Question: As per screen print, 'import' shows error in 'Python 3.7' version, earlier it was working fine in version 'Python 2.7' and I am using .
If you see, EOC related .py files are in the same folder and have classes which are being called in by passing objects which are inter-related. It's amazing to see the red line while importing files from same folder.
Please help me why it's showing such error
> "This inspection detects names that should resolve but don't. Due to dynamic dispatch and duck typing, this is possible in a limited but useful number of cases. Top-level and class-level items are supported better than instance items.'"
Also, if you see the line which have full path, is not showing error
'''
from EOC_Module.eoc.script.config import Config
'''
Please help me if there is a way to add this full path on top of the code or other option.

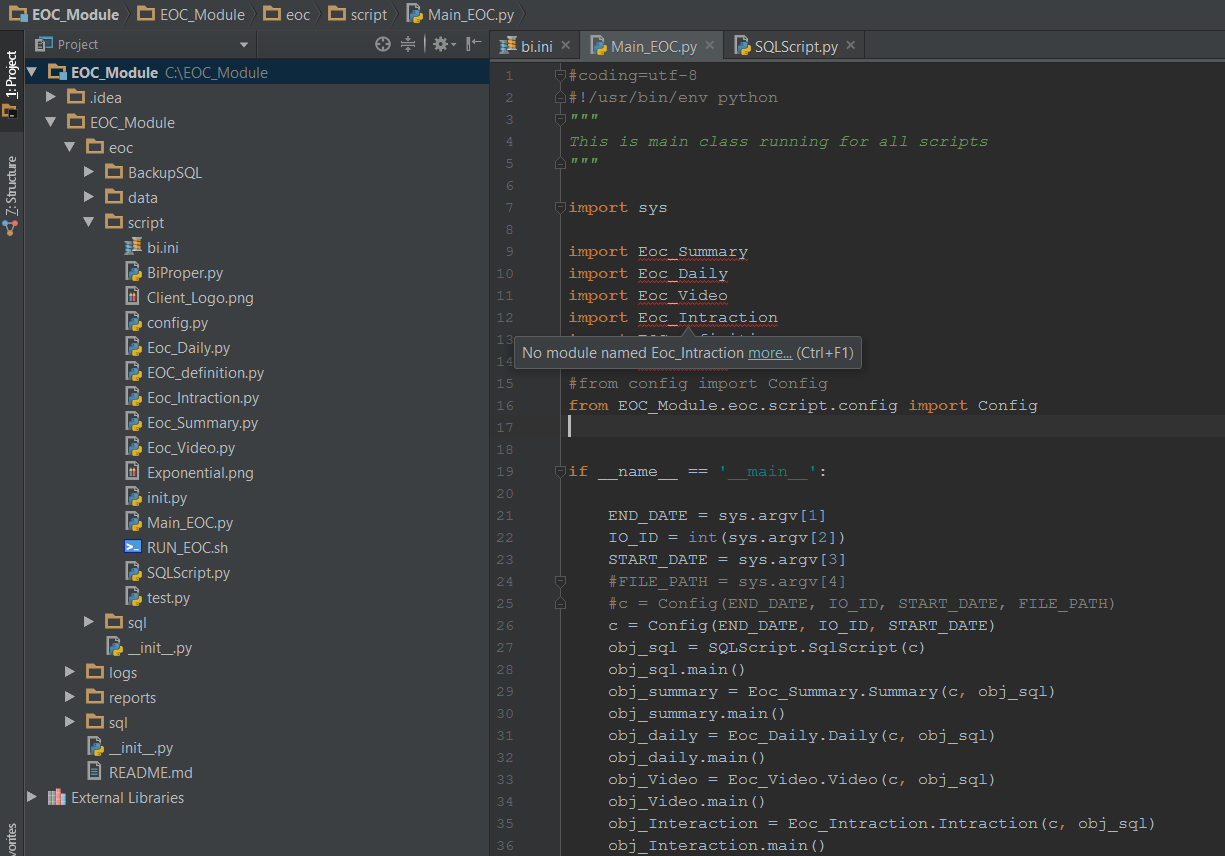
Answer: The behavior of import path search changed between python2 and python3. The import path always includes the directory from which the 'main' module was loaded, but it no longer includes directories from which modules were imported.
You need to change your import statement syntax as follows, if you want to import a module that lives in the same directory as the module in which you do the import:
'''
# old way, import works if the named module is in this module's directory
import x
# new (Python3) way:
from . import x
'''
For the second part: adding a path so all code can import from a certain directory: if that directory is (and will always be) to your 'main': you can add a few lines in the main module to make it available. Something like this:
'''
import sys # if you haven't imported it already
import os.path
home = os.path.dirname(sys.argv[0])
sys.path.append( os.path.join(home, "EOC_Module/eoc/script") )
# now, you can import straight from the script directory
import EOC_Intraction
'''